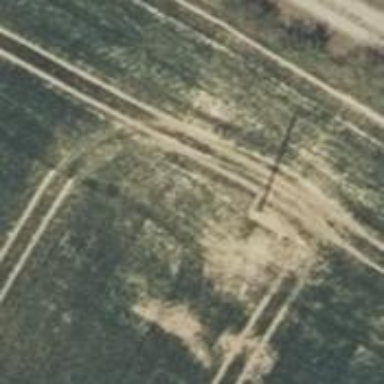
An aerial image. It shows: Power pole.